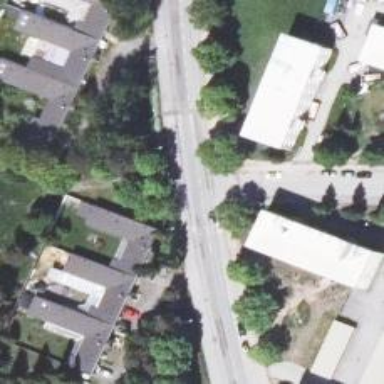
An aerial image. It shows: Cycleway.